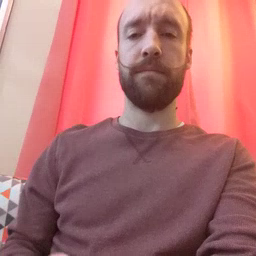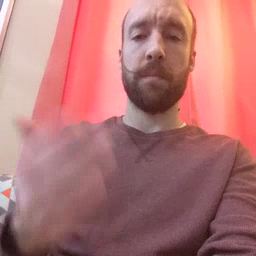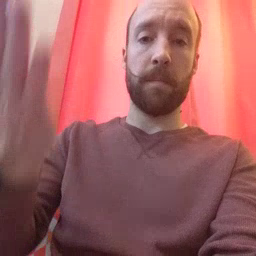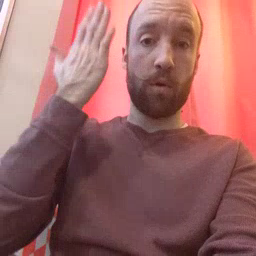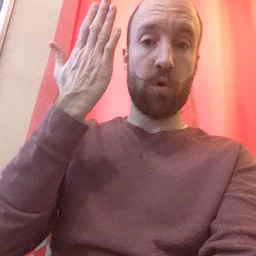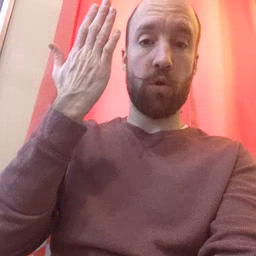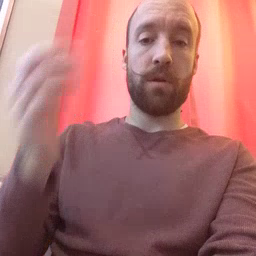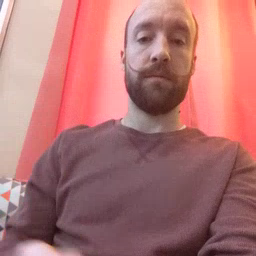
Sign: morning